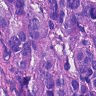
Metastatic tissue present: yes